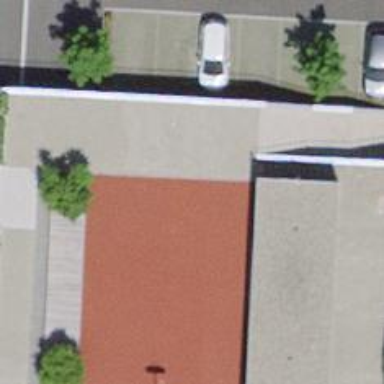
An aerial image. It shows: Set of steps on the road.